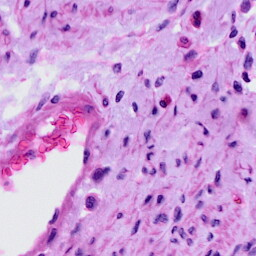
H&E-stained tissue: Cervix